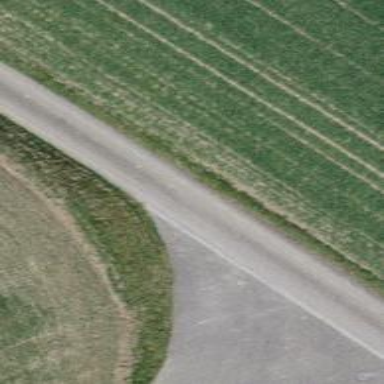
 categorized as unclassified. The road has grade1 tracktype."